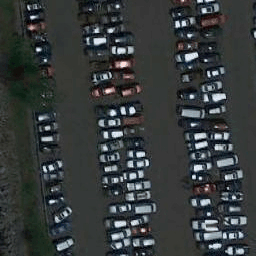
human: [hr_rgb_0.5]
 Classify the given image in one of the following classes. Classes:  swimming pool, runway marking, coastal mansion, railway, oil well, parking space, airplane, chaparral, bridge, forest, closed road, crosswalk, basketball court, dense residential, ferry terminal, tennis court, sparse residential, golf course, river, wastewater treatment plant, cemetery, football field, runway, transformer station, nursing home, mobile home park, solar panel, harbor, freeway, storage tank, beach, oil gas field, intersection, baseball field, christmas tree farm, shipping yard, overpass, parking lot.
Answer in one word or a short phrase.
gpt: parking lot